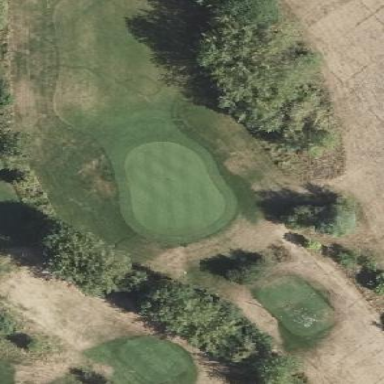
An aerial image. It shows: Golf green.